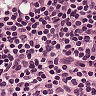
Metastatic tissue present: no